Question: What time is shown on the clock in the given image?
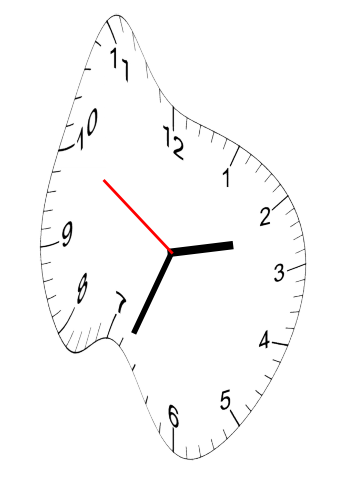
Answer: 02:33:50